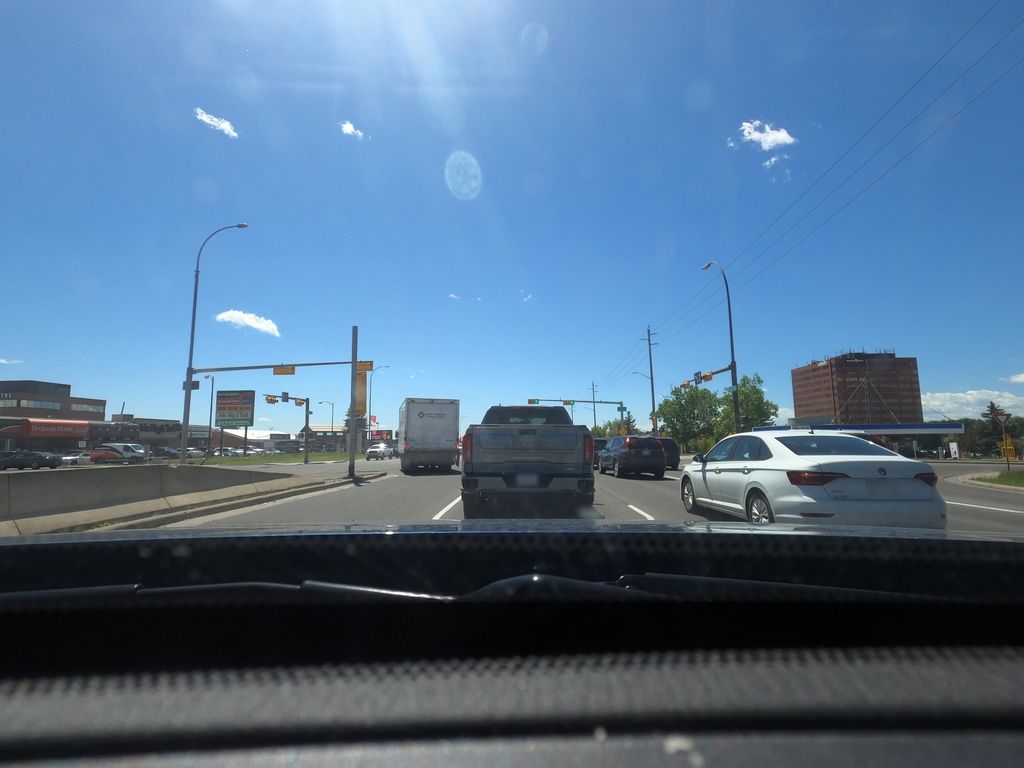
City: calgary